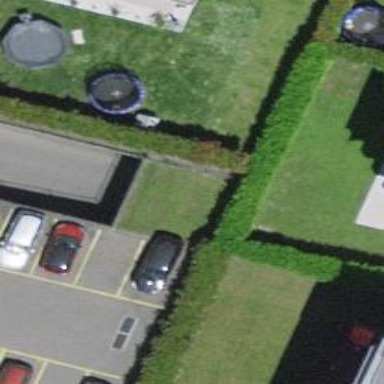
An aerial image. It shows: Parking area.